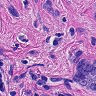
Metastatic tissue present: yes